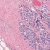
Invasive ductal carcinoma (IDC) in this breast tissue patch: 1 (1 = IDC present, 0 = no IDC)